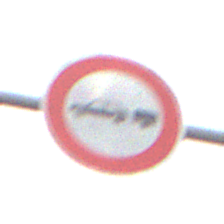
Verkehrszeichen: VerbotPersonenkraftwagenMitAnhaenger
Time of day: MorningAfternoon
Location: Outdoor (Nature)
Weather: Overcast
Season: NotSpecified
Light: Natural